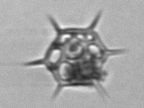
Label: Dictyocha